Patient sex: F
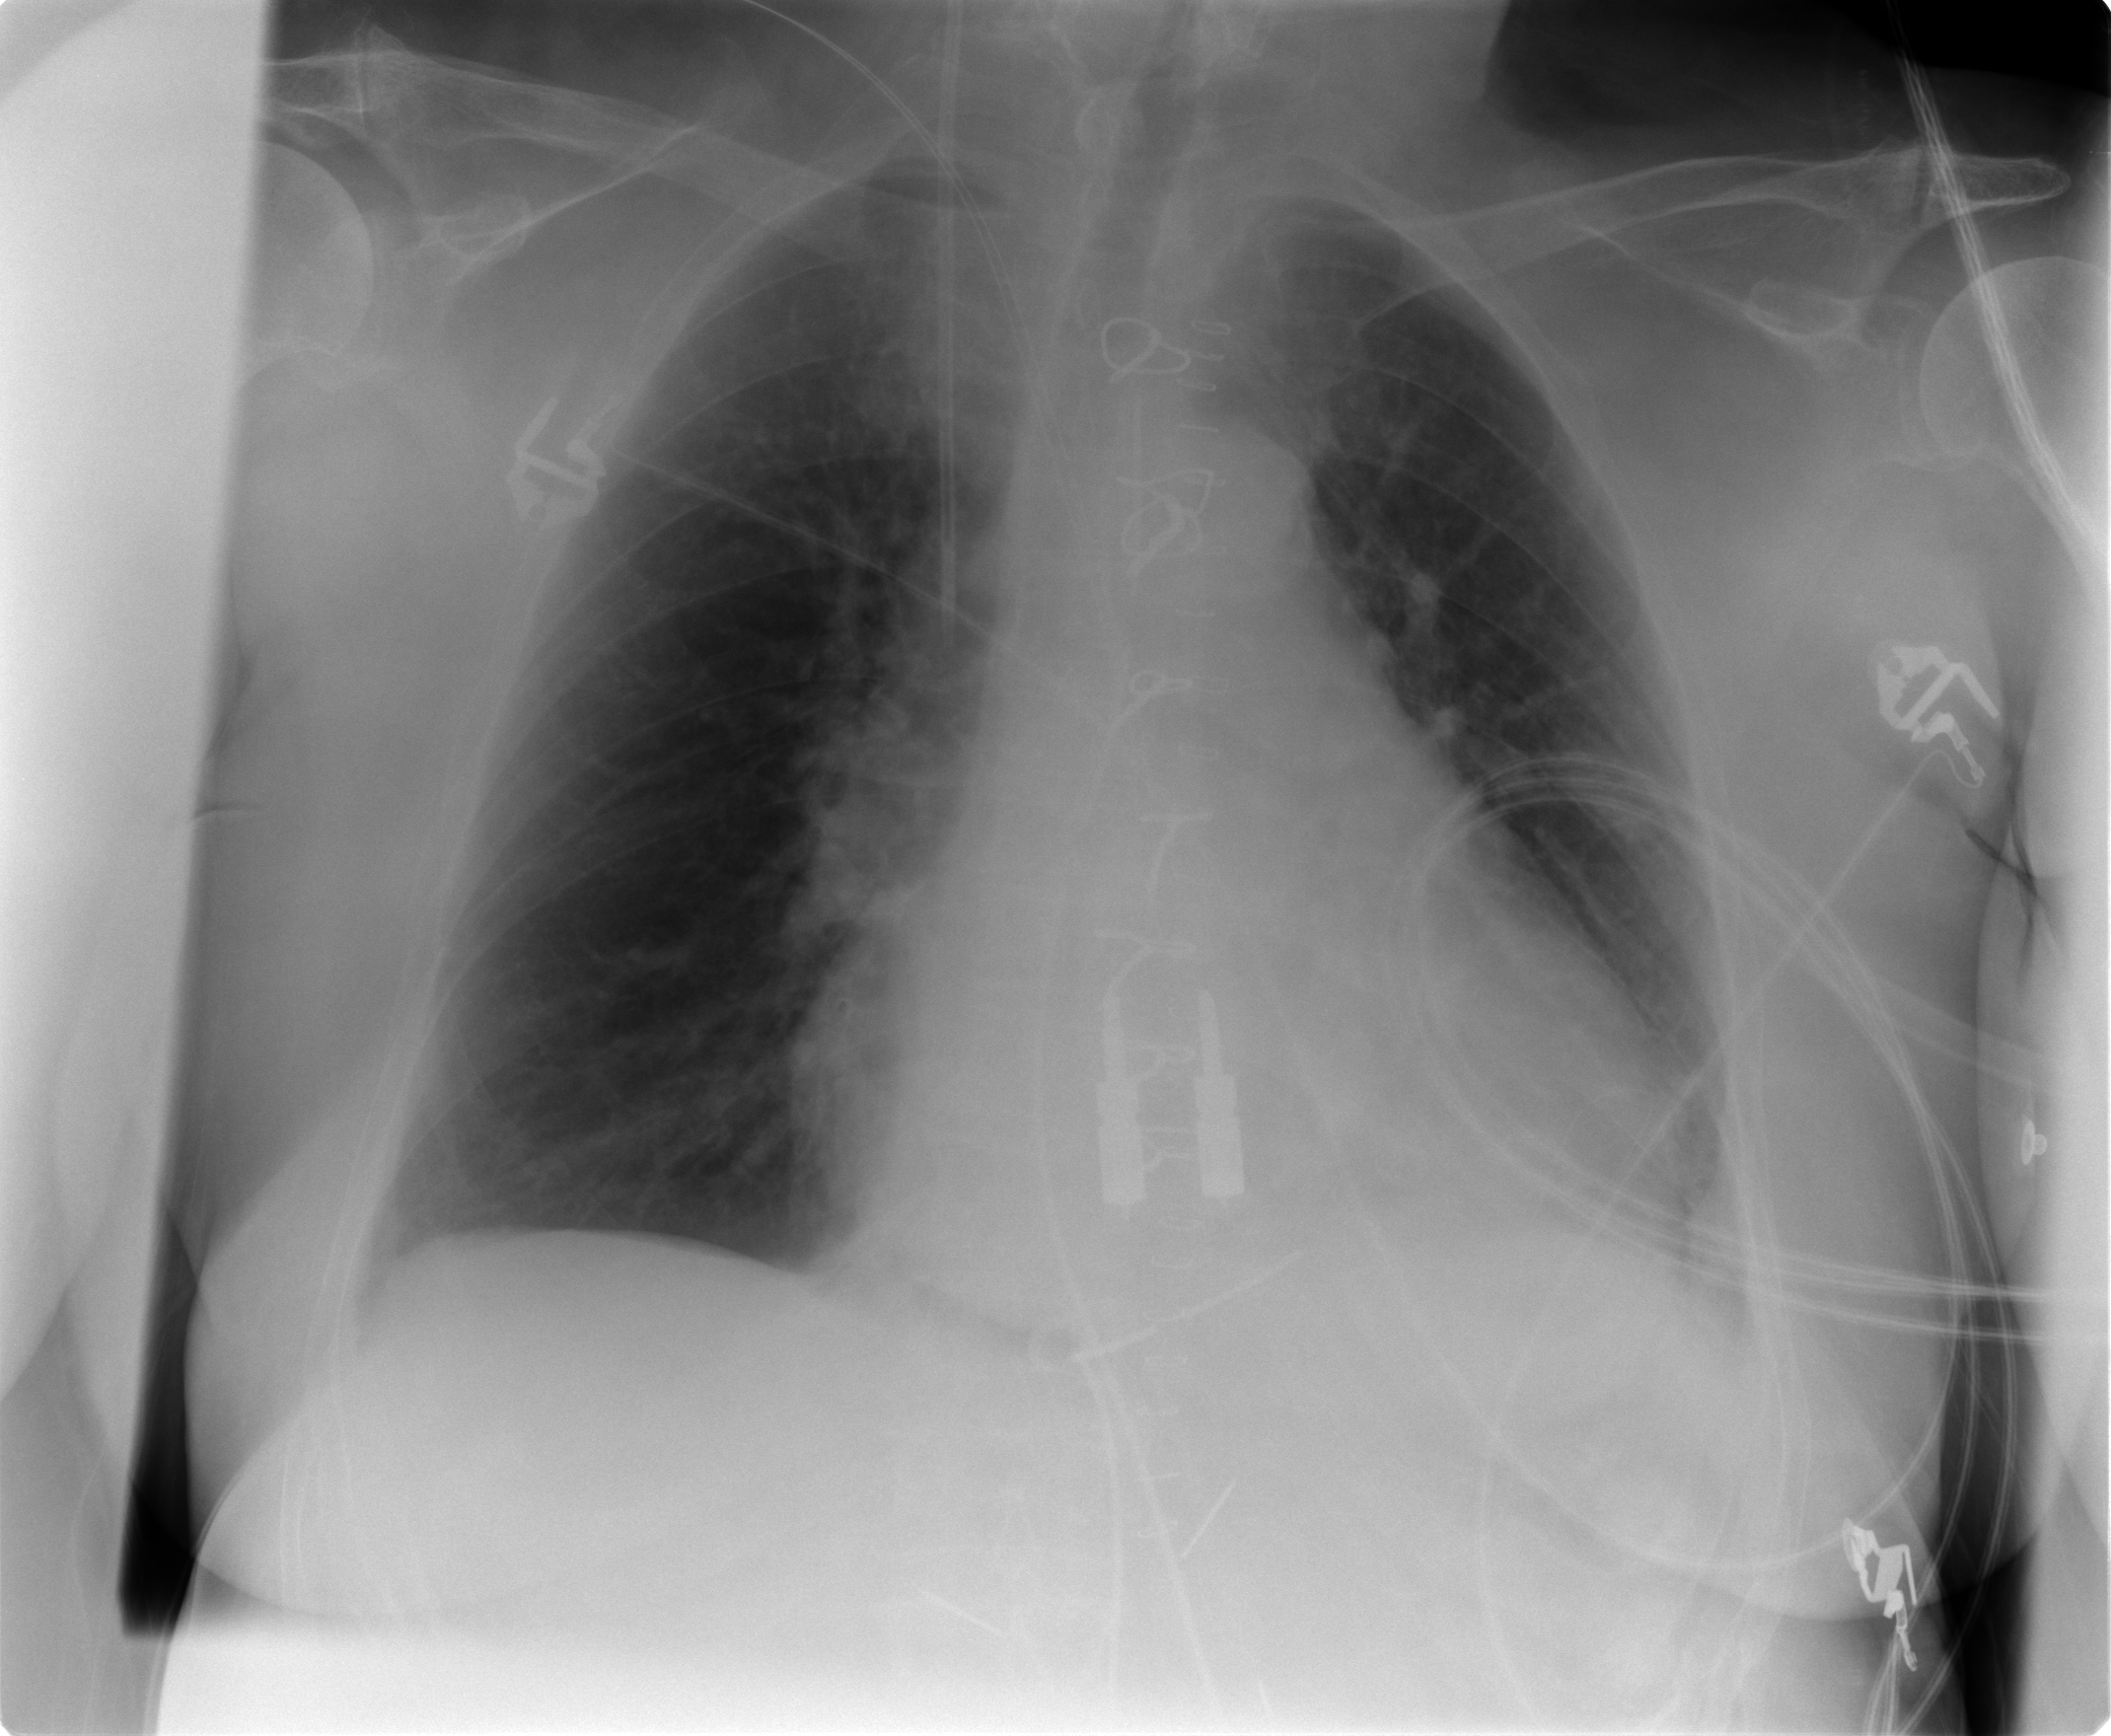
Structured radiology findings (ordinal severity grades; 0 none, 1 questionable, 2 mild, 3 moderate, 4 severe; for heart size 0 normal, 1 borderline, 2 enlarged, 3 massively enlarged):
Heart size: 1
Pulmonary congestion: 2
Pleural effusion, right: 0
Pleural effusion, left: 0
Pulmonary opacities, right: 0
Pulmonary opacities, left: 0
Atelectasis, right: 0
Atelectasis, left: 0